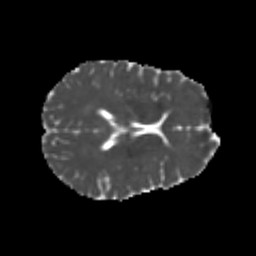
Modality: MD
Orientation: axial
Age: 20
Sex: female
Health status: healthy
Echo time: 0.074 s